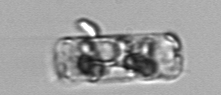
Label: Guinardia_delicatula_TAG_internal_parasite